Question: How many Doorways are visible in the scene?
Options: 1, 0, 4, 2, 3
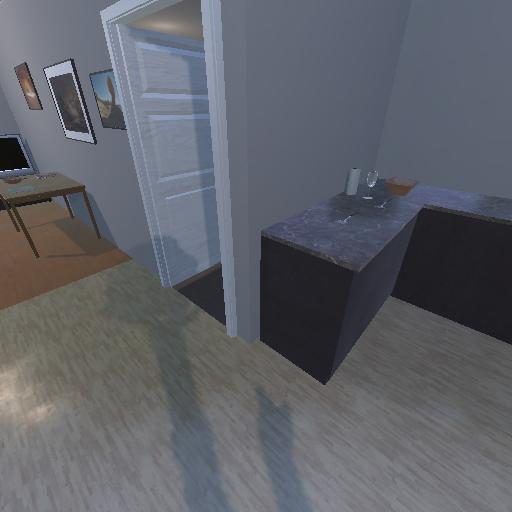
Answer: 1